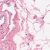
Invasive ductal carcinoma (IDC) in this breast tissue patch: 0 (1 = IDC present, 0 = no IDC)